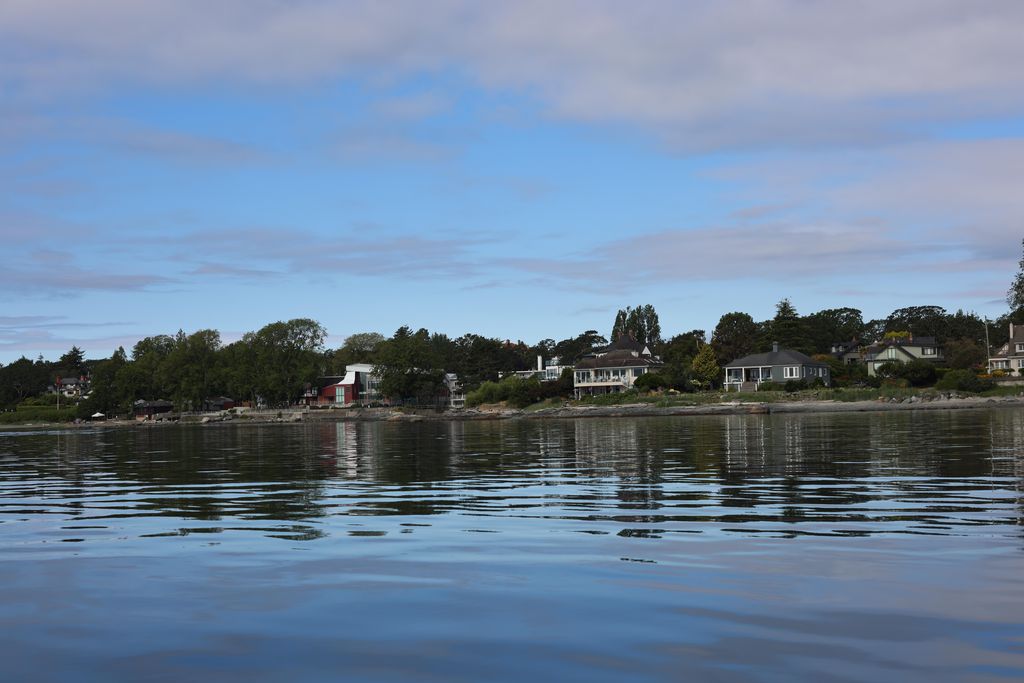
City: victoria